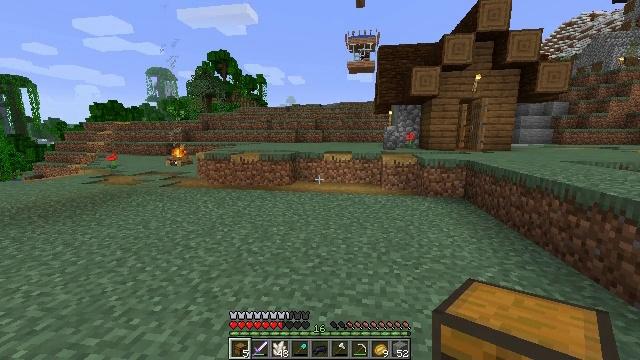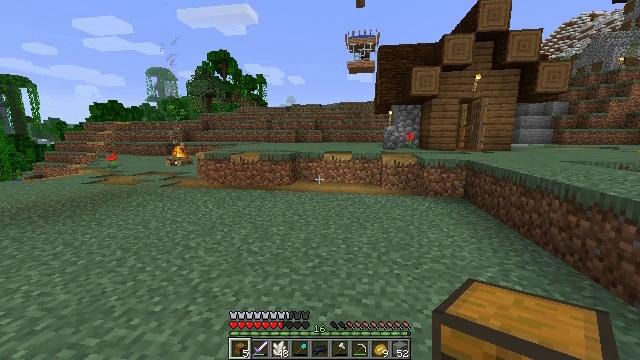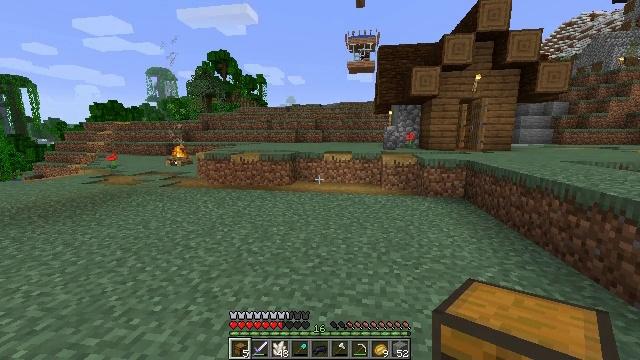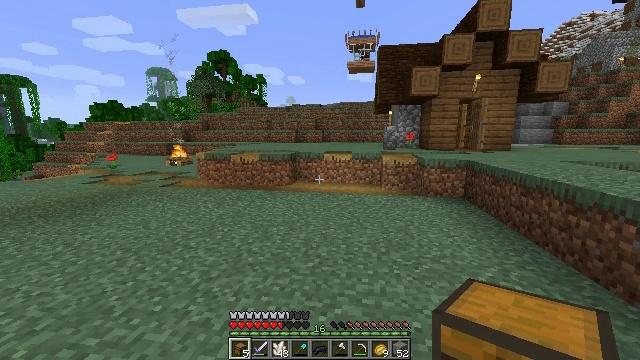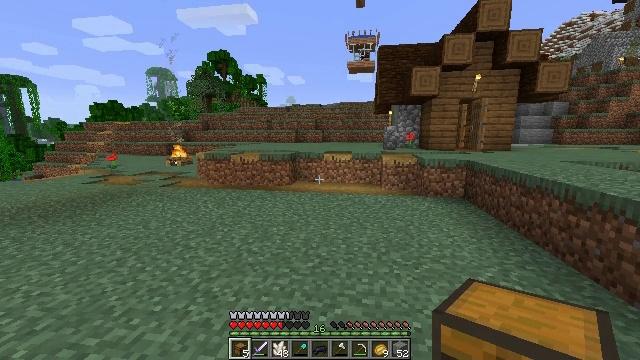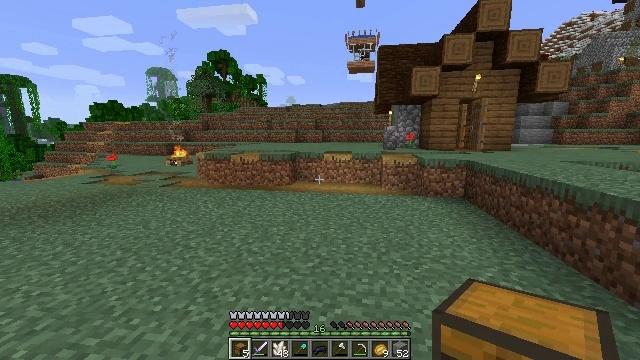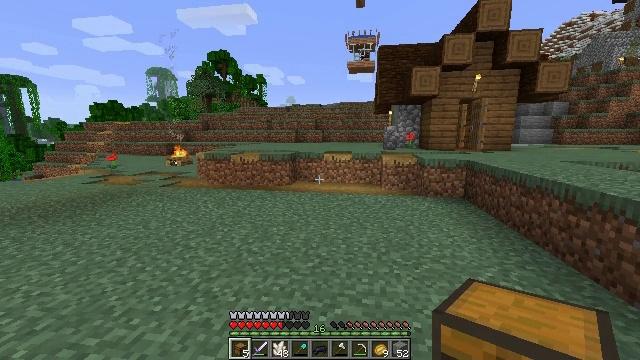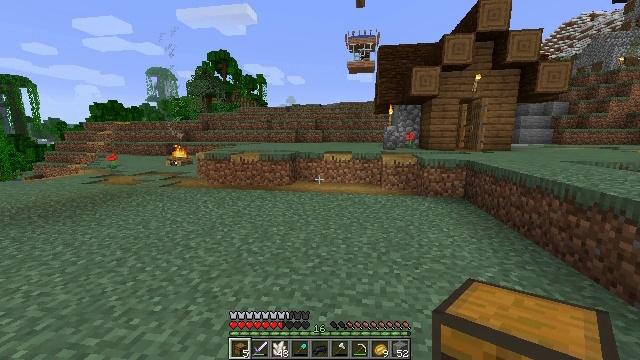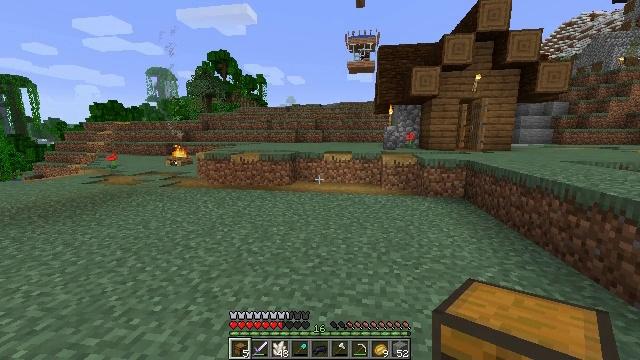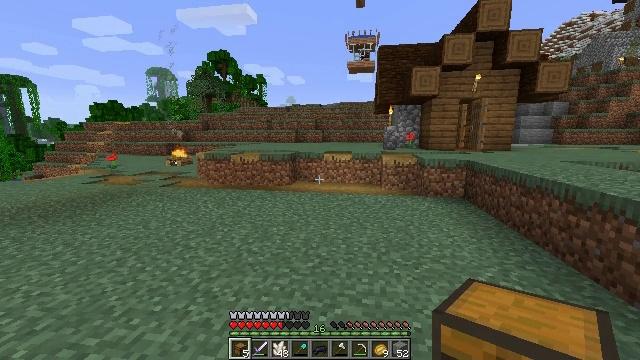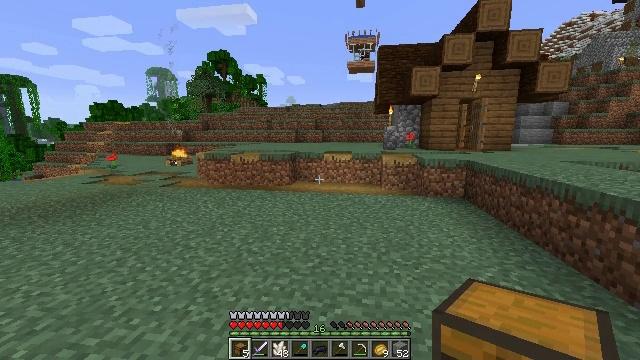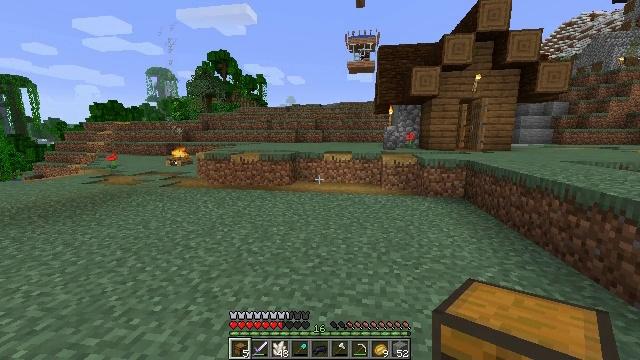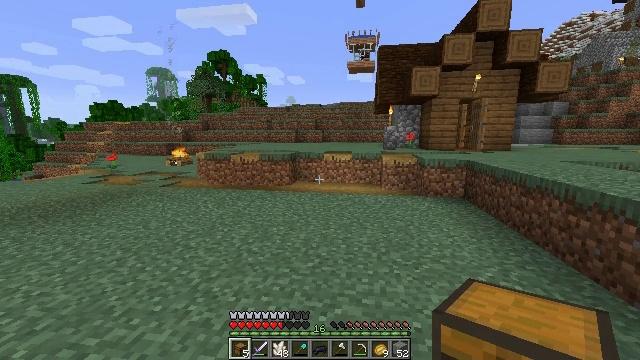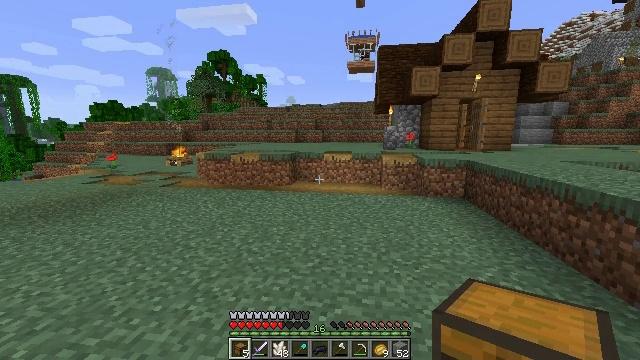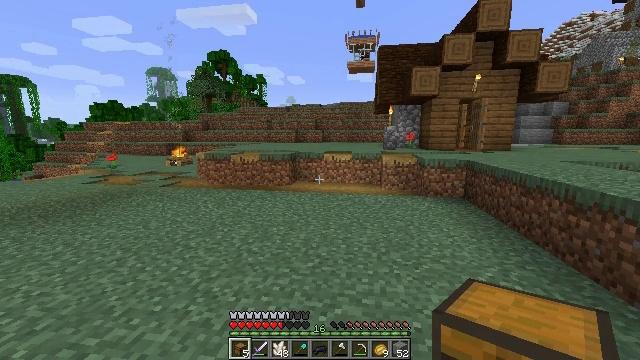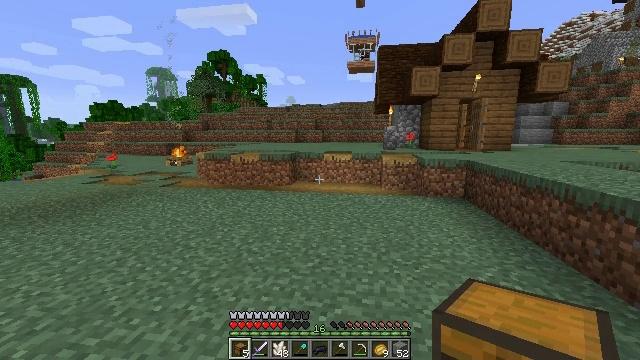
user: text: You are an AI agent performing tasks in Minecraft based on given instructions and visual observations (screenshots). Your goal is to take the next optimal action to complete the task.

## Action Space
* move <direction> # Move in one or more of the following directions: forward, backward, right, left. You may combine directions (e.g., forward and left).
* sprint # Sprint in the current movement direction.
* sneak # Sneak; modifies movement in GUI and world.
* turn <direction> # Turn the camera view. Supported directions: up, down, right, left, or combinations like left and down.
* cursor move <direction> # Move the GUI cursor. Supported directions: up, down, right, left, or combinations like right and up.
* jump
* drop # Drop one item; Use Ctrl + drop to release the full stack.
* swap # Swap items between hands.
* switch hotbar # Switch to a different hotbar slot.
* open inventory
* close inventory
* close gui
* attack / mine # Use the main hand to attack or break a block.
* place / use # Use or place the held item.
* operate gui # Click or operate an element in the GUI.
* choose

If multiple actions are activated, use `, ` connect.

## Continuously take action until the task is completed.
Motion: motion action
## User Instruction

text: Get a hopper using the crafting table.
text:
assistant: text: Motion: no_op
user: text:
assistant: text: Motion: no_op
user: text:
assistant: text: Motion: no_op
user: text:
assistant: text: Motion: no_op
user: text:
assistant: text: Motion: no_op
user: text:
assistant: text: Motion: no_op
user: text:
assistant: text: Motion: no_op
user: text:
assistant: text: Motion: no_op
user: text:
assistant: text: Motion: no_op
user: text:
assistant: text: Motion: no_op
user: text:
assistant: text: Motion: no_op
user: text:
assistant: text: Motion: no_op
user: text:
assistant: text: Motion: no_op
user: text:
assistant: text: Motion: no_op
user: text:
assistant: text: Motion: no_op
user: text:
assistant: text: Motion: no_op
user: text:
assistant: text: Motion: no_op
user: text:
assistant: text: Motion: no_op
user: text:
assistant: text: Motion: no_op
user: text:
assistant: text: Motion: no_op
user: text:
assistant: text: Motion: no_op
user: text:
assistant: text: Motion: no_op
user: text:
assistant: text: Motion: no_op
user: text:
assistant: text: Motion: no_op
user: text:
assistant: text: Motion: no_op
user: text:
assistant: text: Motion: no_op
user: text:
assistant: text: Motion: no_op
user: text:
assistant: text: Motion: no_op
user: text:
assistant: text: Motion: no_op
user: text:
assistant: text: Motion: no_op